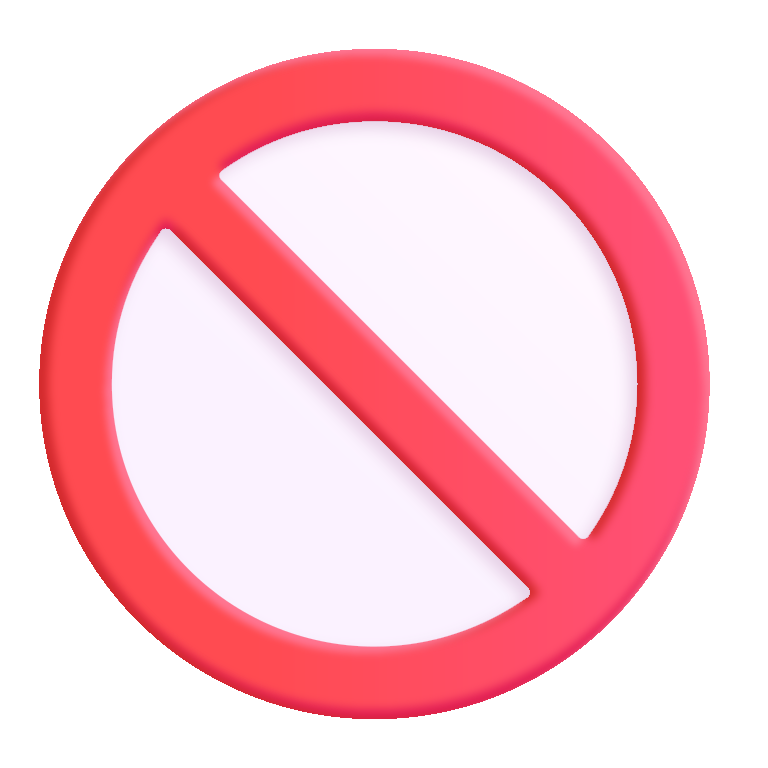
prohibited color